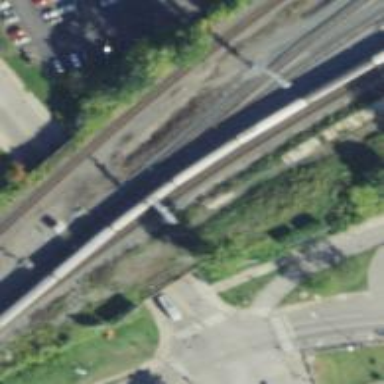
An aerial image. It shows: Railway siding with rails.